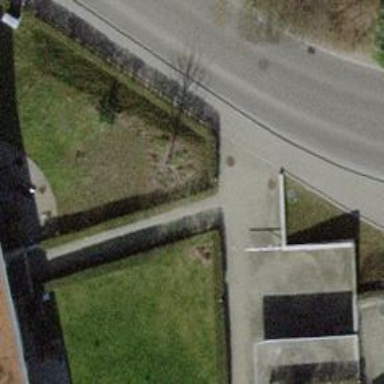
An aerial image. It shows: Swing gate barrier.